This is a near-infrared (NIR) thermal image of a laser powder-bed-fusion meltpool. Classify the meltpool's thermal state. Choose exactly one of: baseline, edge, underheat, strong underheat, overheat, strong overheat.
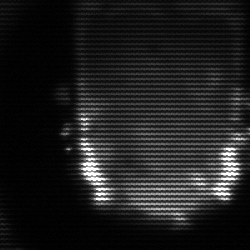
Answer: baseline